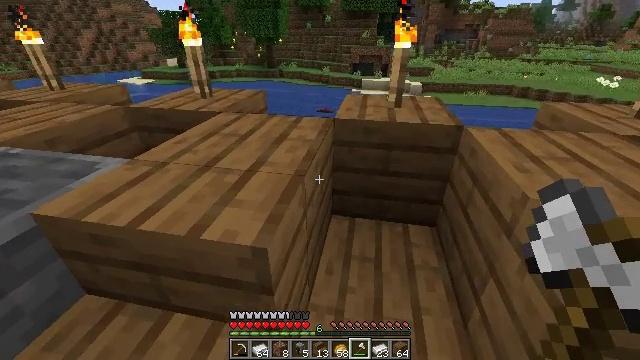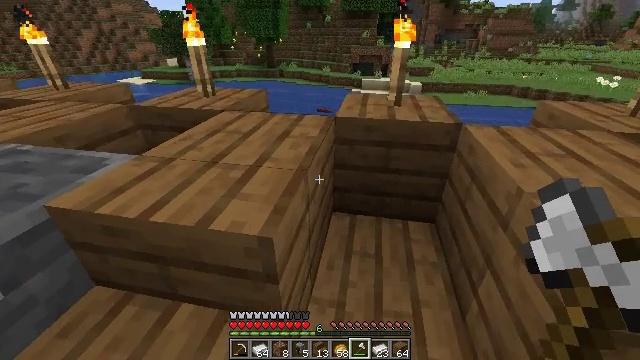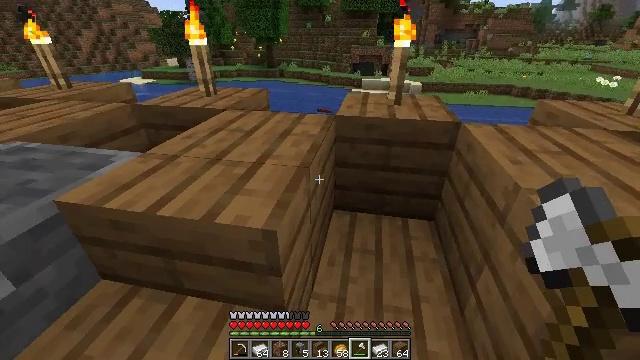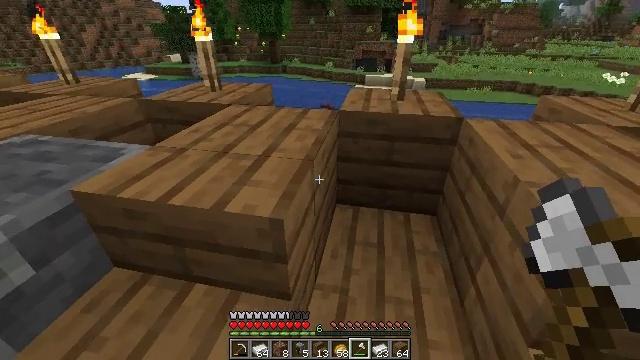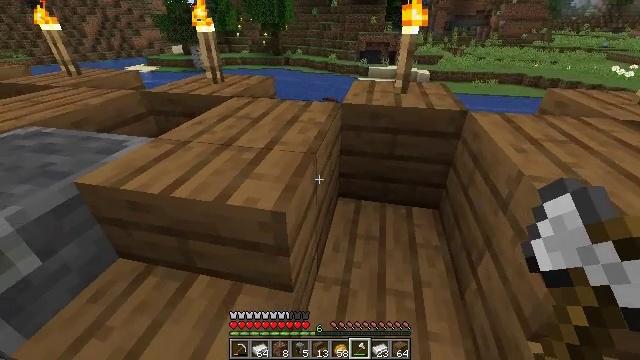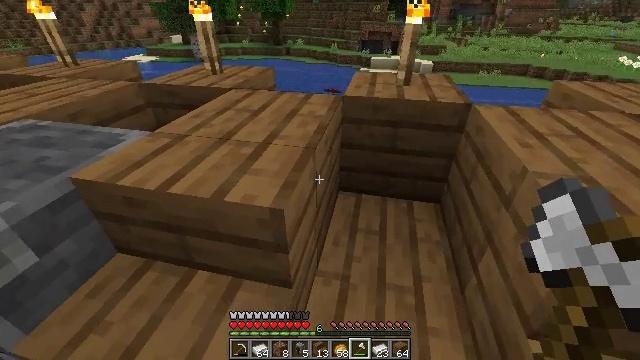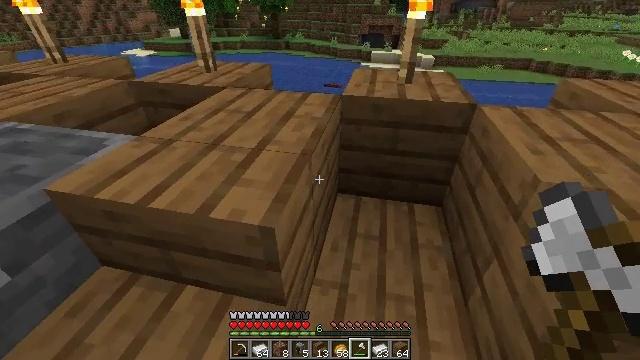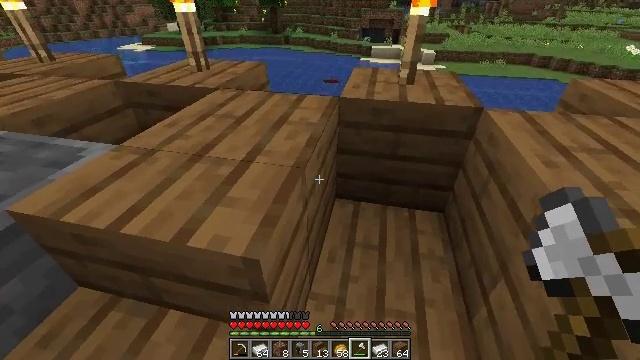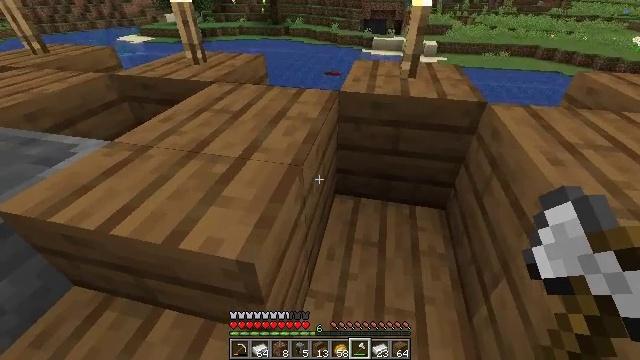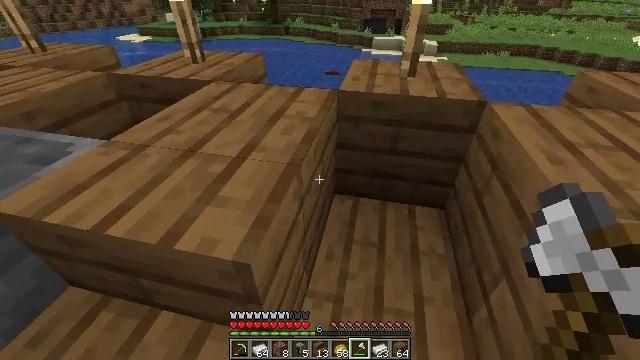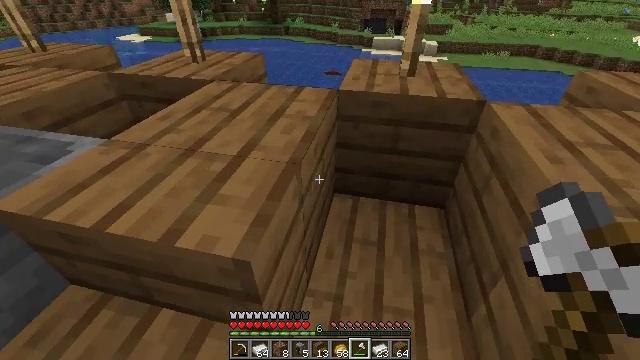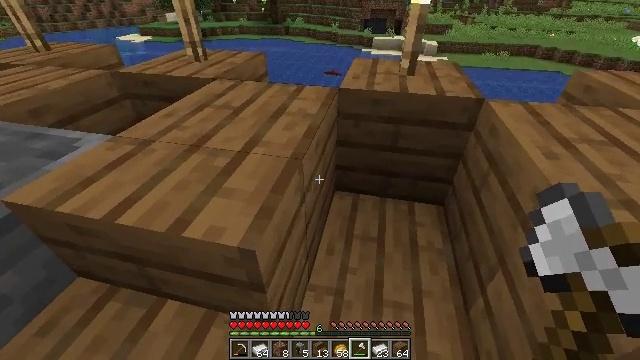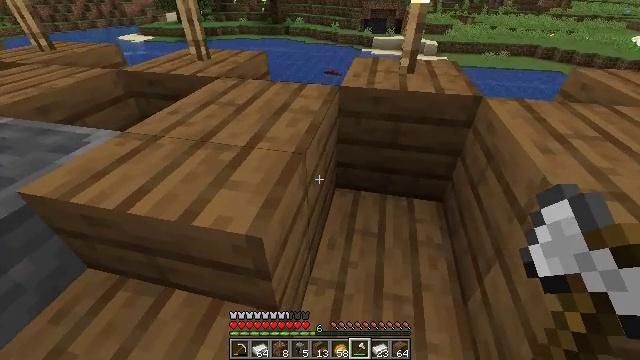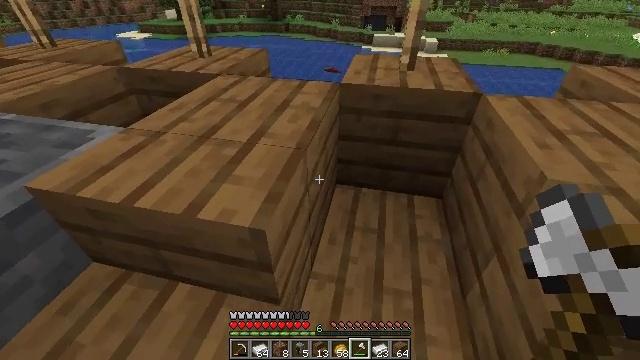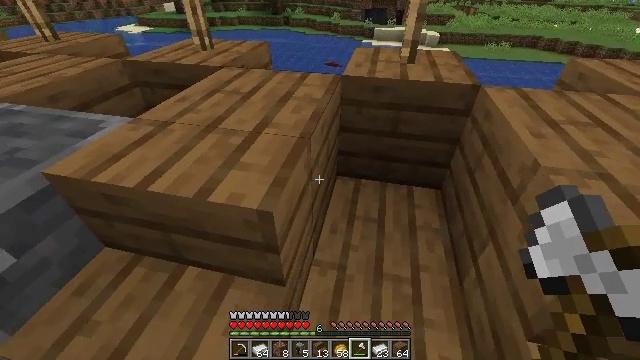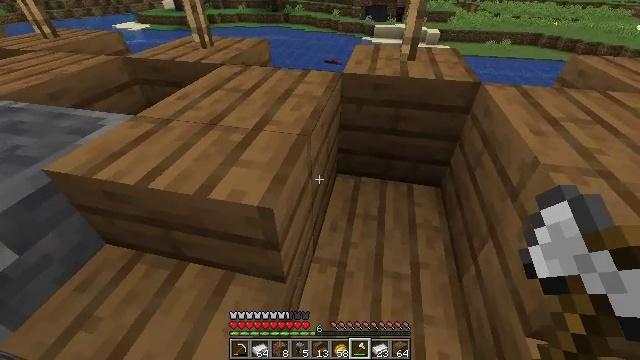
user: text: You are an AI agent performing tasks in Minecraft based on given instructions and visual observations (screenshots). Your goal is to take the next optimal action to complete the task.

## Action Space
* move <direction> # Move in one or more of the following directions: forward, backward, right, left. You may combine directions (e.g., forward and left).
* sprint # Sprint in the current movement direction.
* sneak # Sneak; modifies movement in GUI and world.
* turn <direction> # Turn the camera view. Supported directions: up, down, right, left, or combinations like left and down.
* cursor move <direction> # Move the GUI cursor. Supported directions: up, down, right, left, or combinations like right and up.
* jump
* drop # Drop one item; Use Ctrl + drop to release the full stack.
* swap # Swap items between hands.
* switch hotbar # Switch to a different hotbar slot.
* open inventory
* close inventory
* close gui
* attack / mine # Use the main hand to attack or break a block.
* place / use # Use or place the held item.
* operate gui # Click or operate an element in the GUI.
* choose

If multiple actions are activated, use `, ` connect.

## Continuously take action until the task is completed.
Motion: motion action
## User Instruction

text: Break the blast furnace block.
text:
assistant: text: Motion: move left
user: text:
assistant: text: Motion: move left
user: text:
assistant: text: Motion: move left
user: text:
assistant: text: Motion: move forward and move left, turn down
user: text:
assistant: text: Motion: move forward and move left, turn down
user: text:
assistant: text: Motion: move forward and move left, turn down
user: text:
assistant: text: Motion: move forward and move left
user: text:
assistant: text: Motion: move left, turn down
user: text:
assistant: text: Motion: move left
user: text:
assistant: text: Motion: move left
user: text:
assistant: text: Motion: move left
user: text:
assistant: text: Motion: move left
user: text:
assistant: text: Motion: move left
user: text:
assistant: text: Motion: move left, turn down
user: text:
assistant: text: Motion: move left
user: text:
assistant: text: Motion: move left
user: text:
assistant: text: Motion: move back and move left
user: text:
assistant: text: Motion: move back and move left
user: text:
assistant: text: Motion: move back and move left
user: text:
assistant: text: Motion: move left
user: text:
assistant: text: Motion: move left
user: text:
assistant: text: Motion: move left
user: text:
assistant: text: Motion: move forward and move left
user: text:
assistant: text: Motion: move forward and move left
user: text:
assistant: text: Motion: move forward and move left
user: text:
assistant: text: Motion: move forward and move left
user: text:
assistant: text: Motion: move left
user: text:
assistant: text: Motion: turn down
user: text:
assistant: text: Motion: turn down
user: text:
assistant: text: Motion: turn down